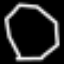
Label: octagon